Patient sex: M
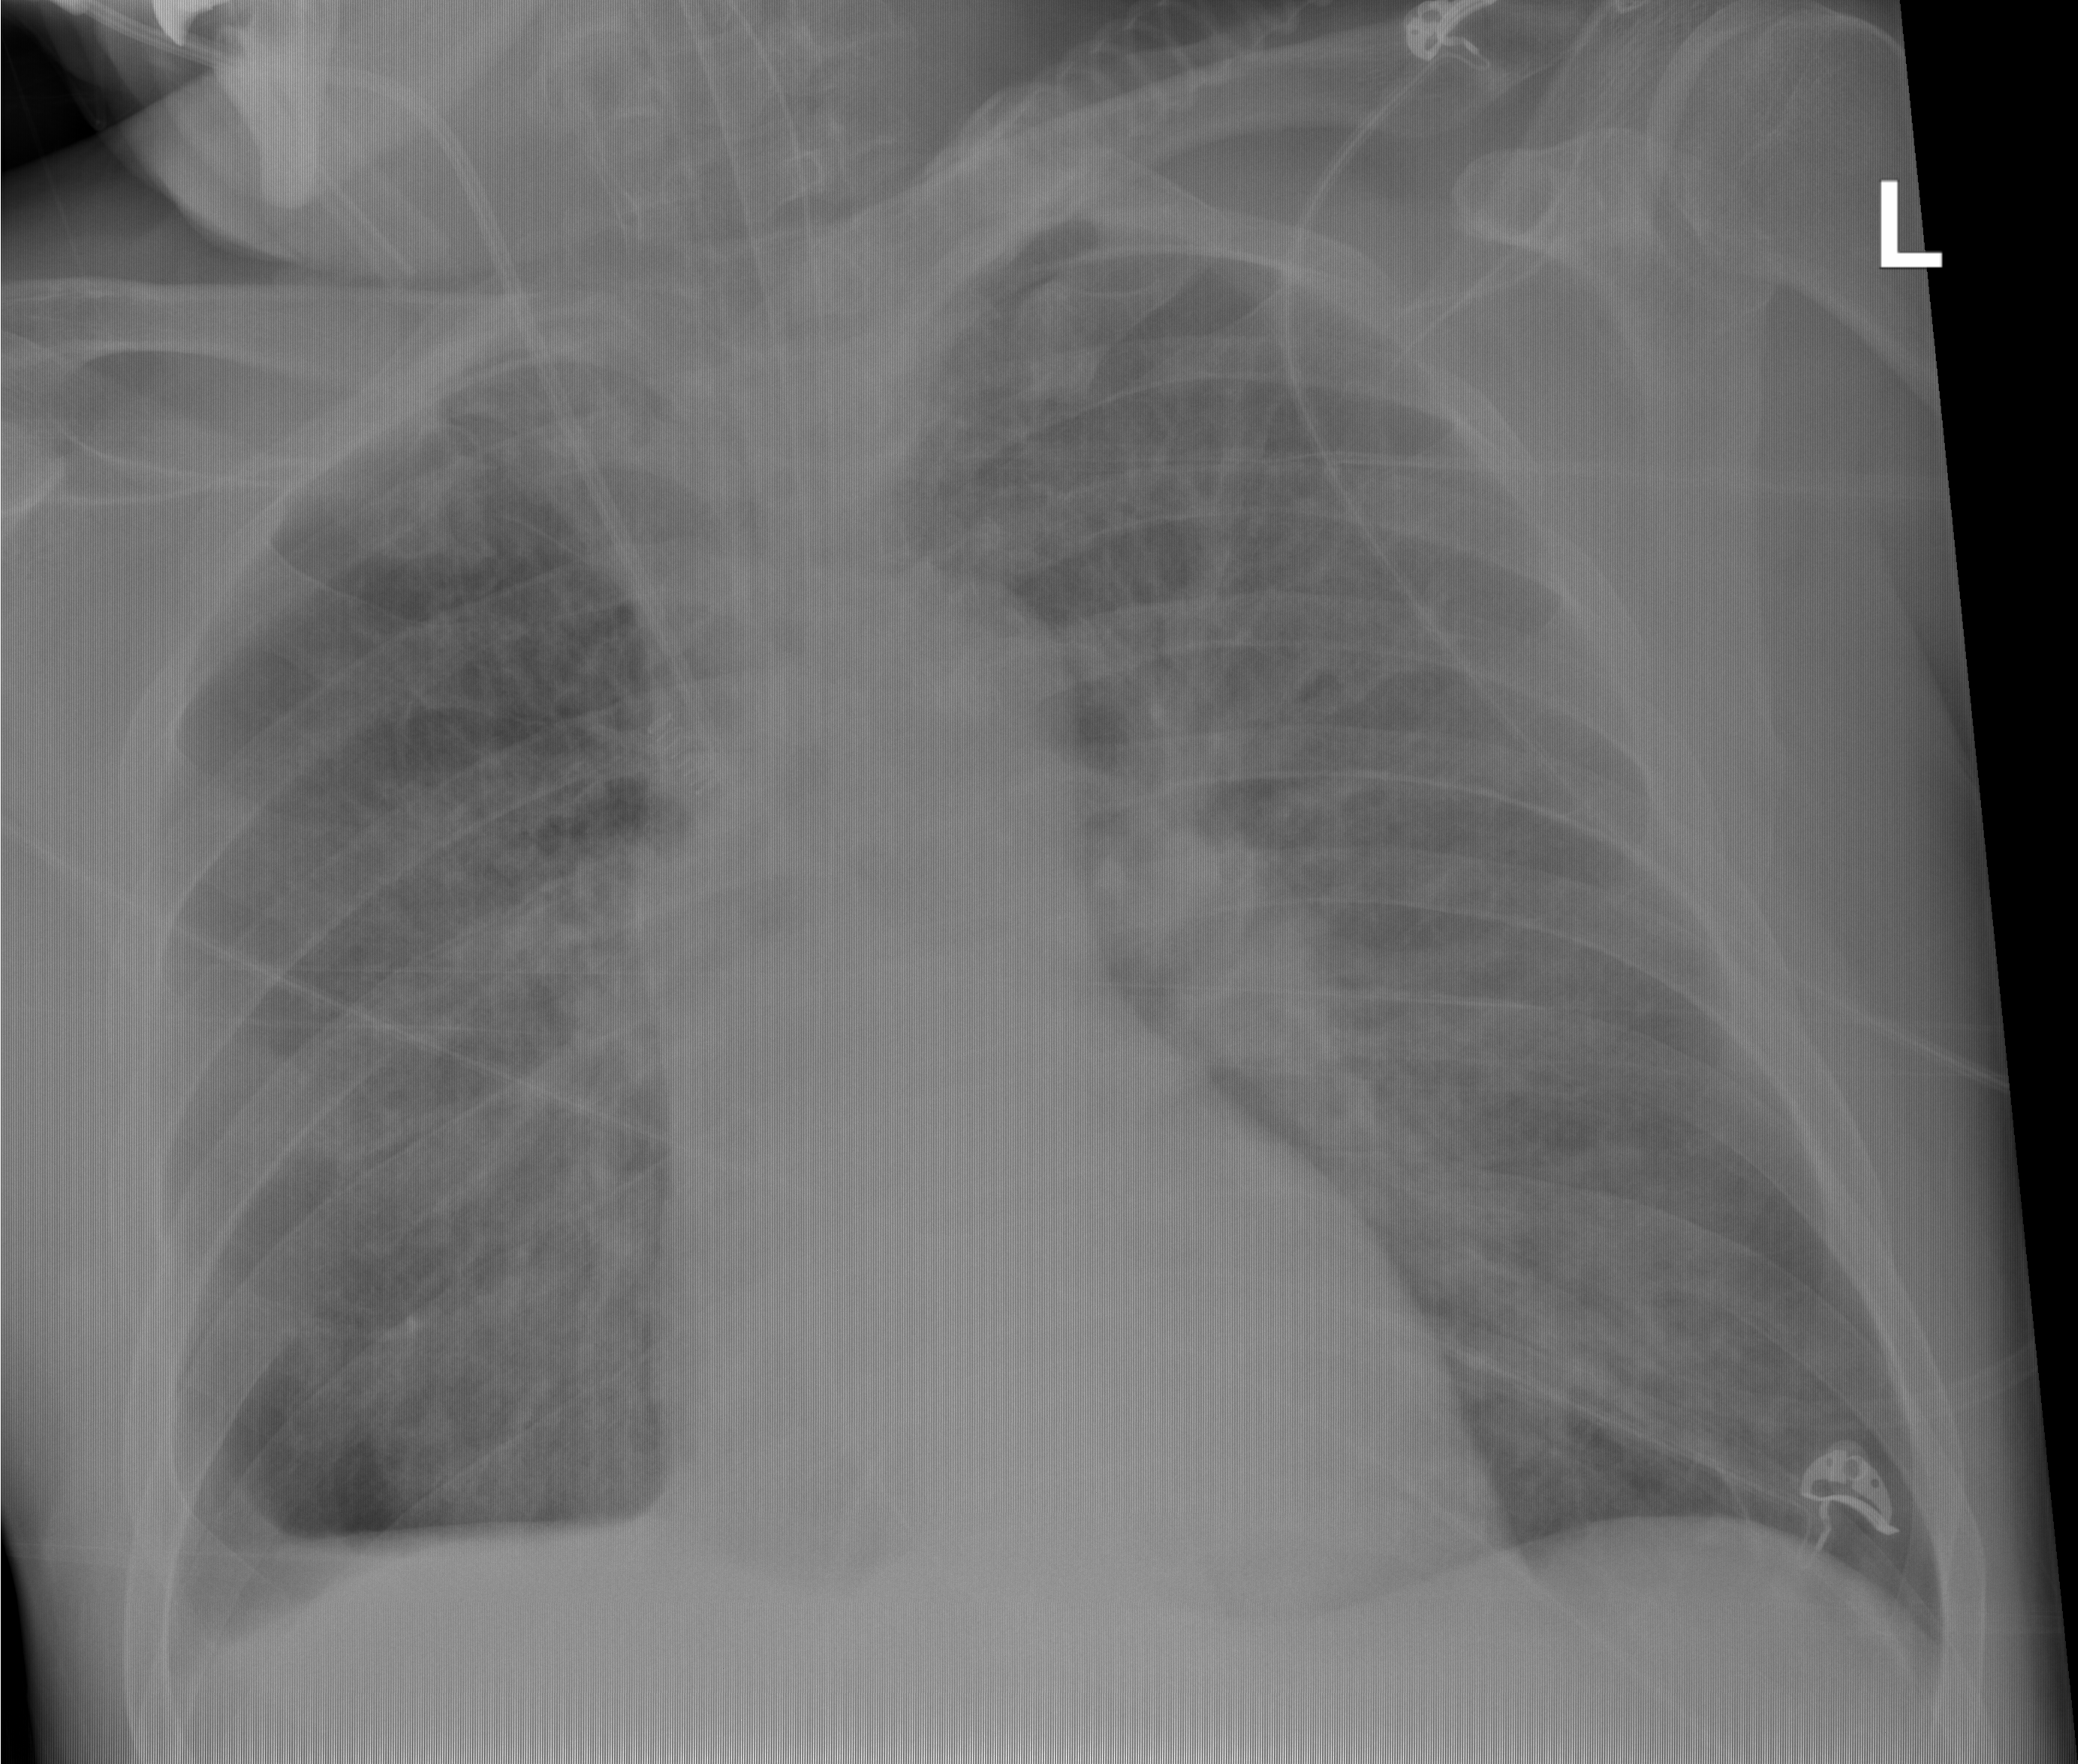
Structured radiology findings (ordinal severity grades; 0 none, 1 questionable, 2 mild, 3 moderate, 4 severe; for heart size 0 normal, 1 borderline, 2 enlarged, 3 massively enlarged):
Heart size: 0
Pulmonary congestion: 3
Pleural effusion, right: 2
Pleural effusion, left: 0
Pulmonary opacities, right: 0
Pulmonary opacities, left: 1
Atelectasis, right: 0
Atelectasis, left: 0